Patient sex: M
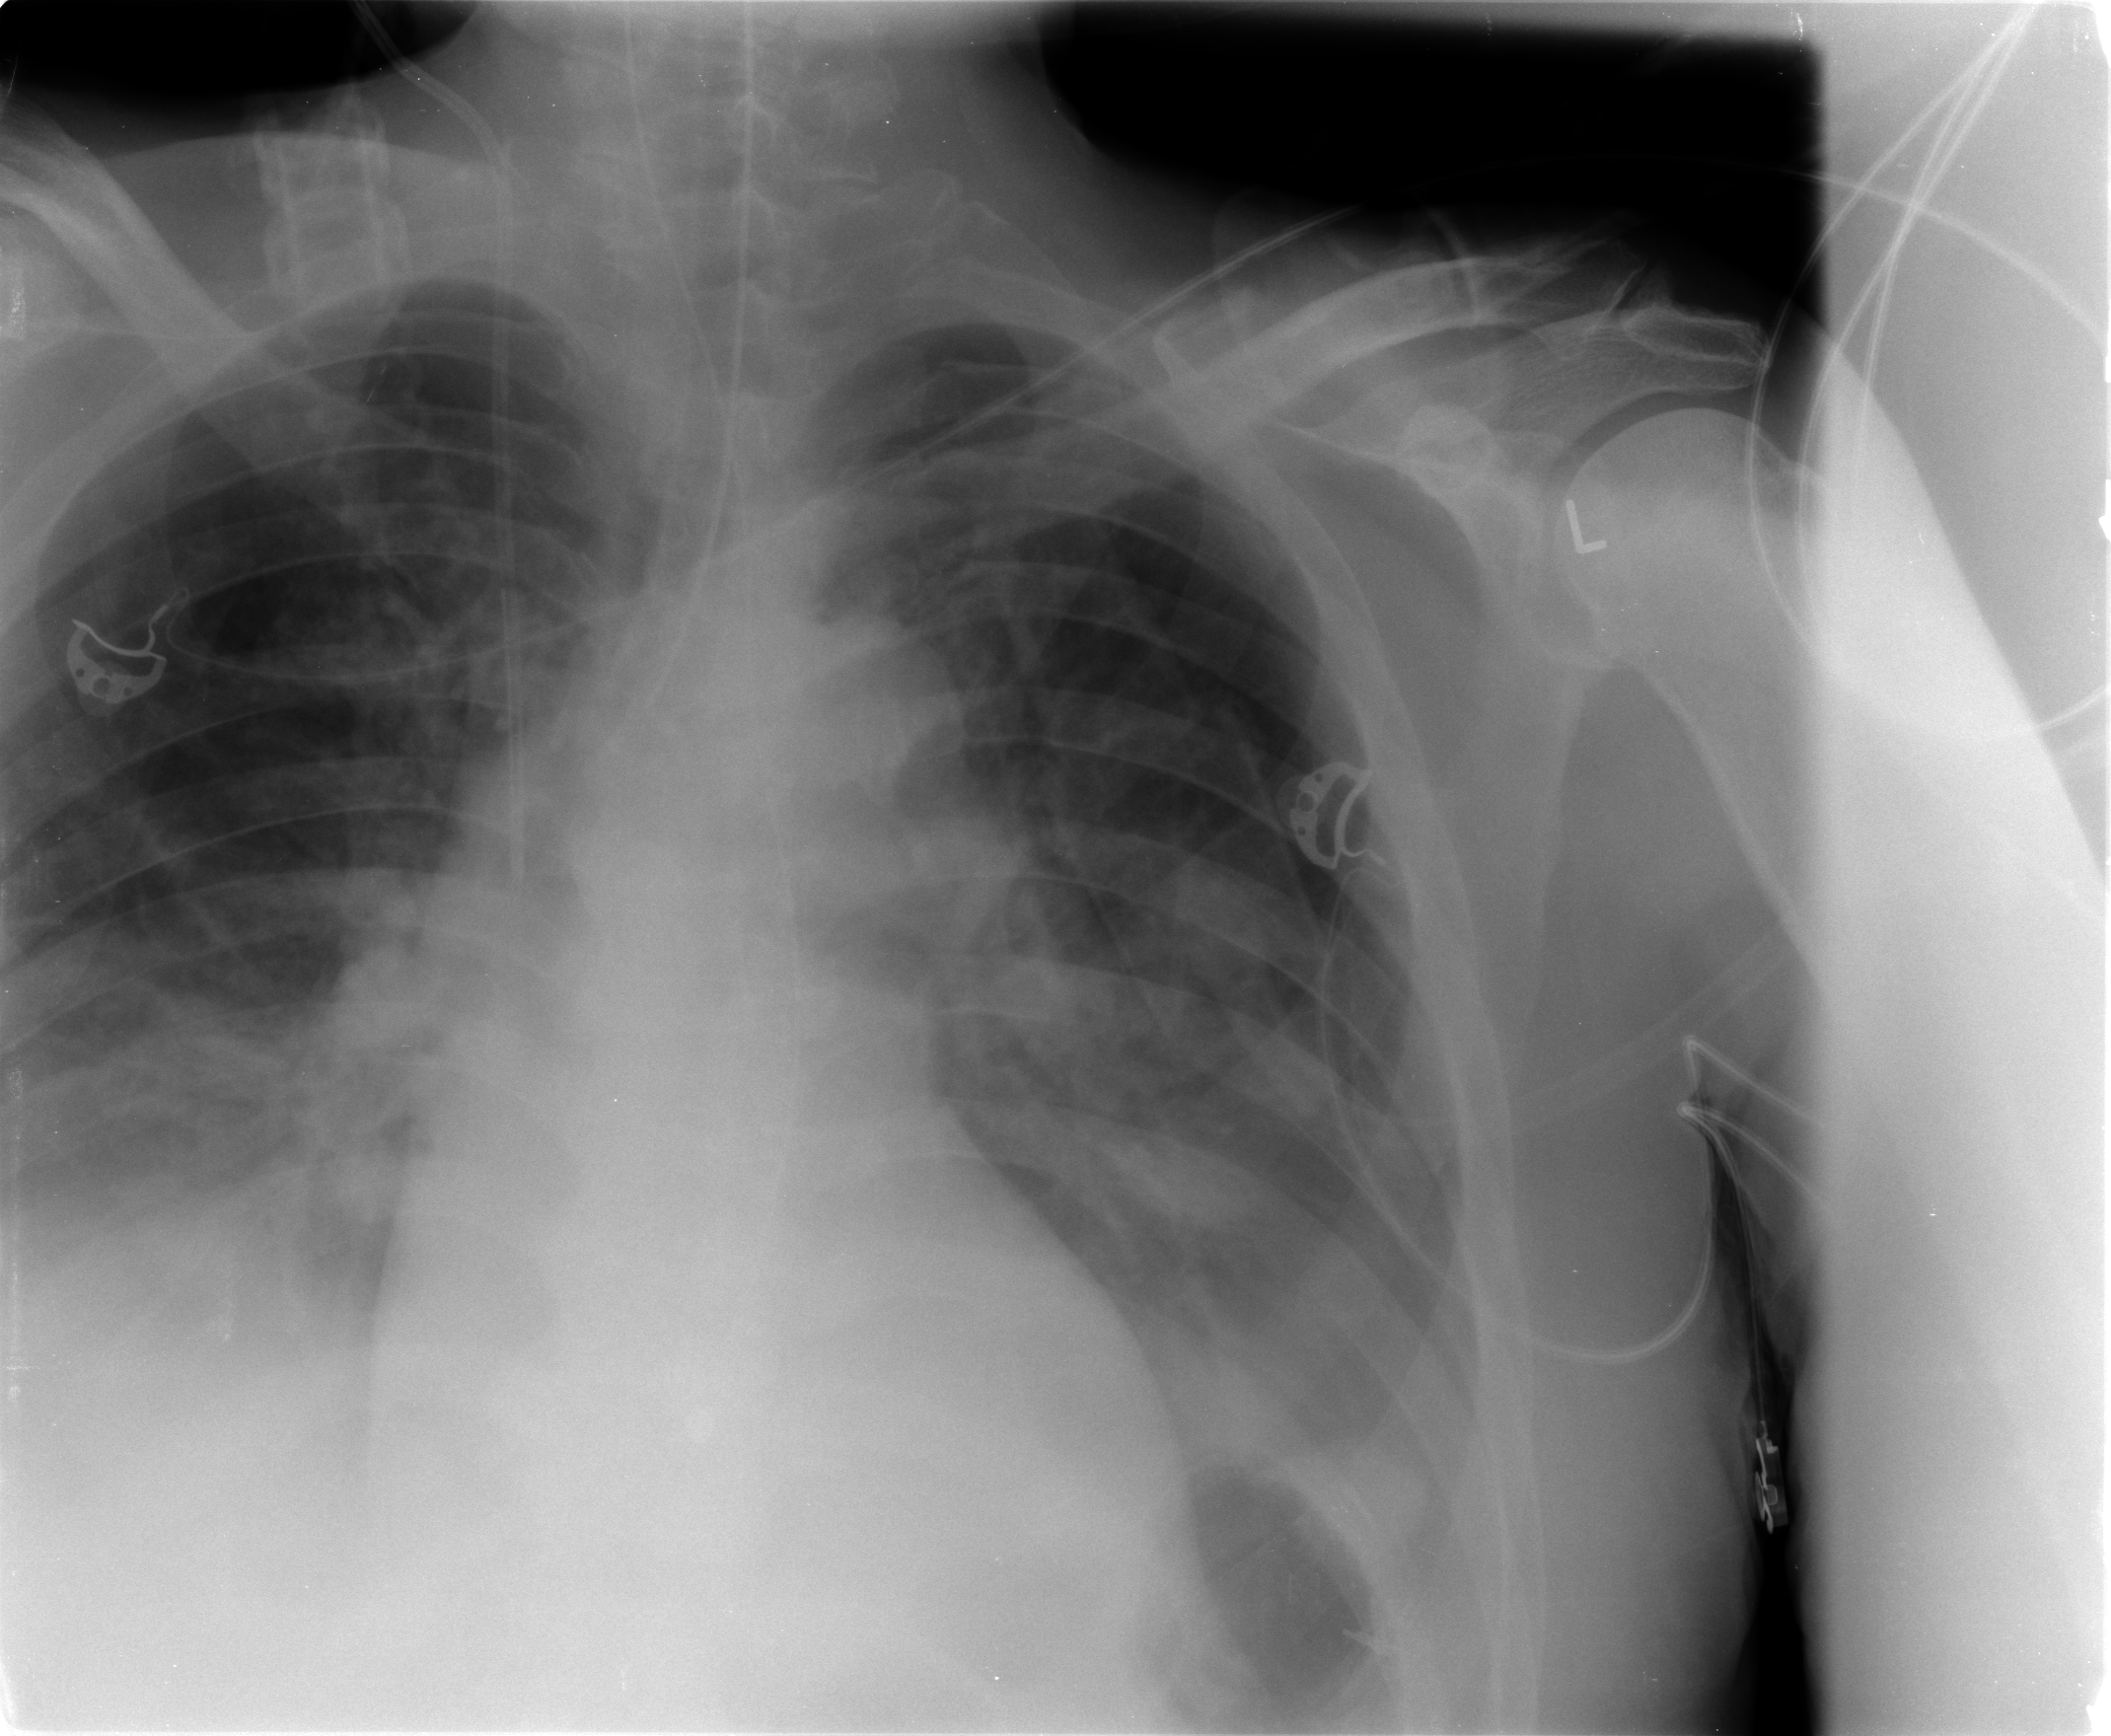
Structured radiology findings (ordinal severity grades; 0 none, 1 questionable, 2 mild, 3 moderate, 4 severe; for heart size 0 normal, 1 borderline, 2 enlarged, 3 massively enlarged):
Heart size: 2
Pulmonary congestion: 2
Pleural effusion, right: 2
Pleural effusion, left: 2
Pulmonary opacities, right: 1
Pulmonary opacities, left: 1
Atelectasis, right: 2
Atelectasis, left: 2